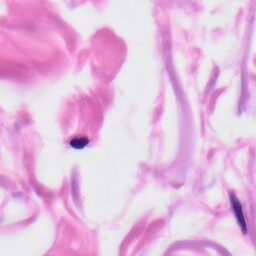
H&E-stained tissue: Skin